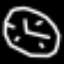
Label: clock